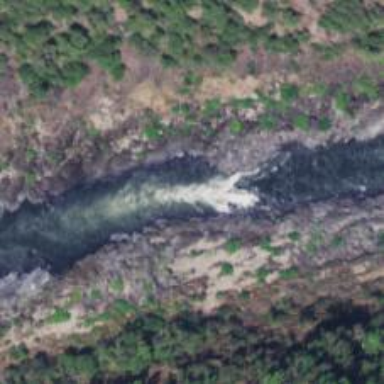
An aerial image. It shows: Scene featuring rapids in waterway.